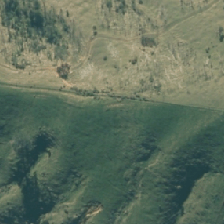
Land cover: high_producing_grassland